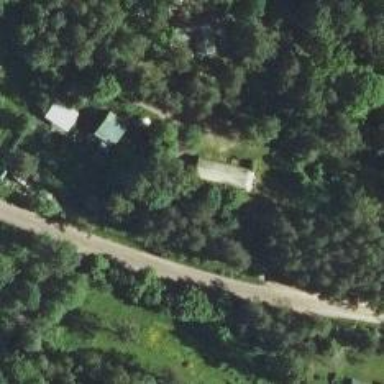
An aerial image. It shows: Unclassified road.